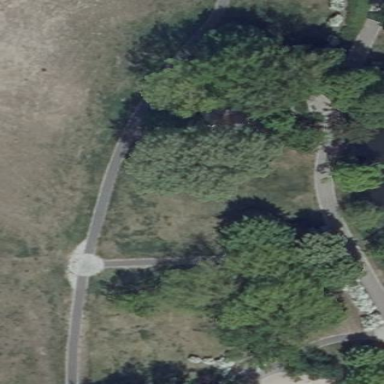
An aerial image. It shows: Park.